Here is the envelope spectrum of one vibration snapshot from a rolling-element bearing, with each characteristic fault-frequency family marked on the frequency axis. Determine the bearing's health state. Answer with exactly one of: normal, inner_race, outer_race, ball.
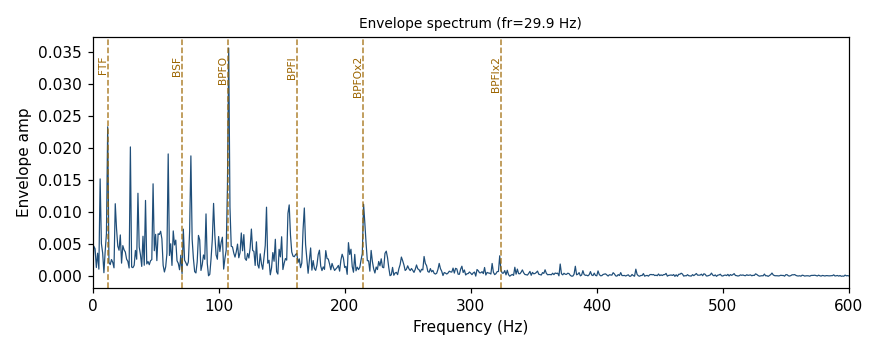
Answer: outer_race